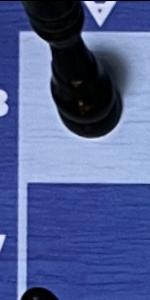
Label: Empty